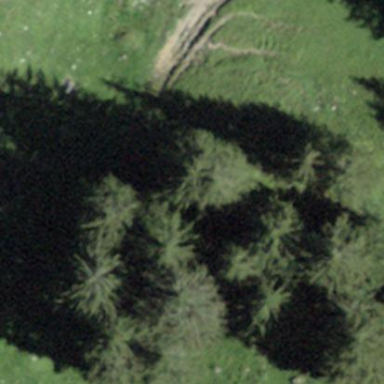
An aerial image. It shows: Forest area.